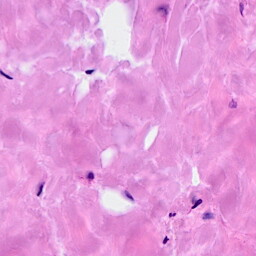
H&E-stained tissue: Breast